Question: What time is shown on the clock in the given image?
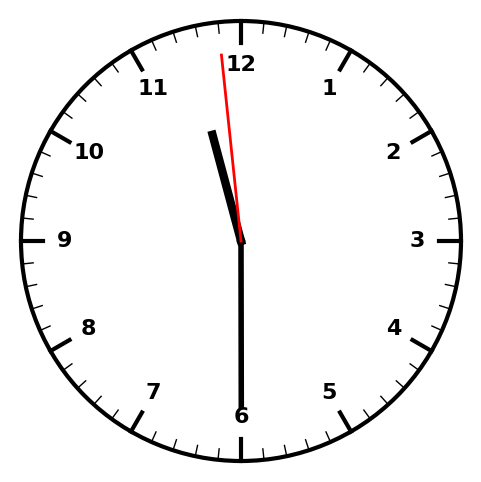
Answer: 11:29:59